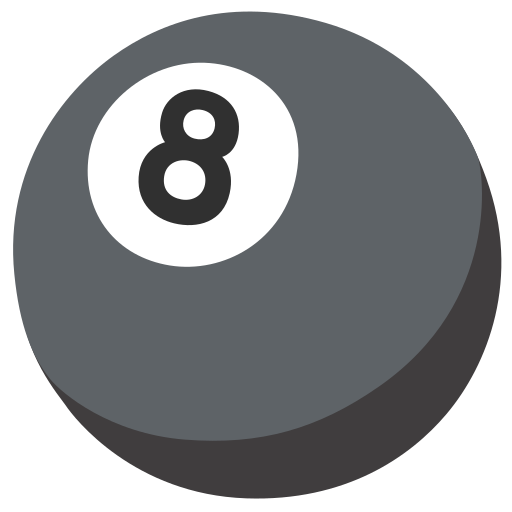
Emoji: 🎱